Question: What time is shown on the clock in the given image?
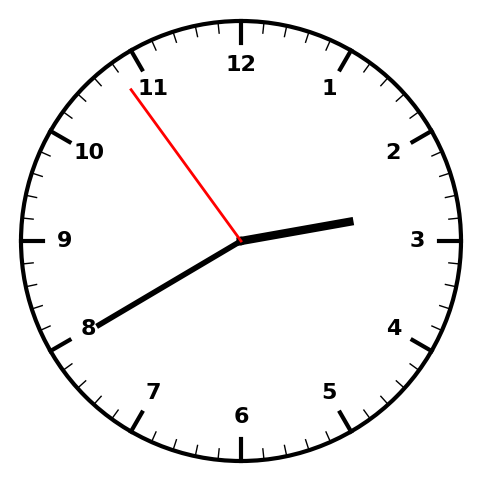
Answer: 02:39:54